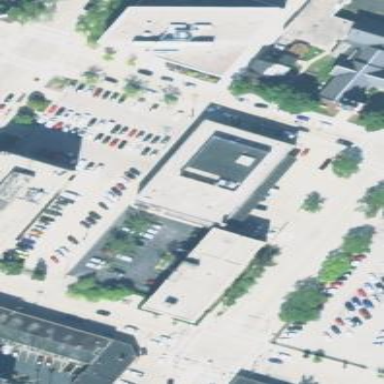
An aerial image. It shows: Building.